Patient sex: F
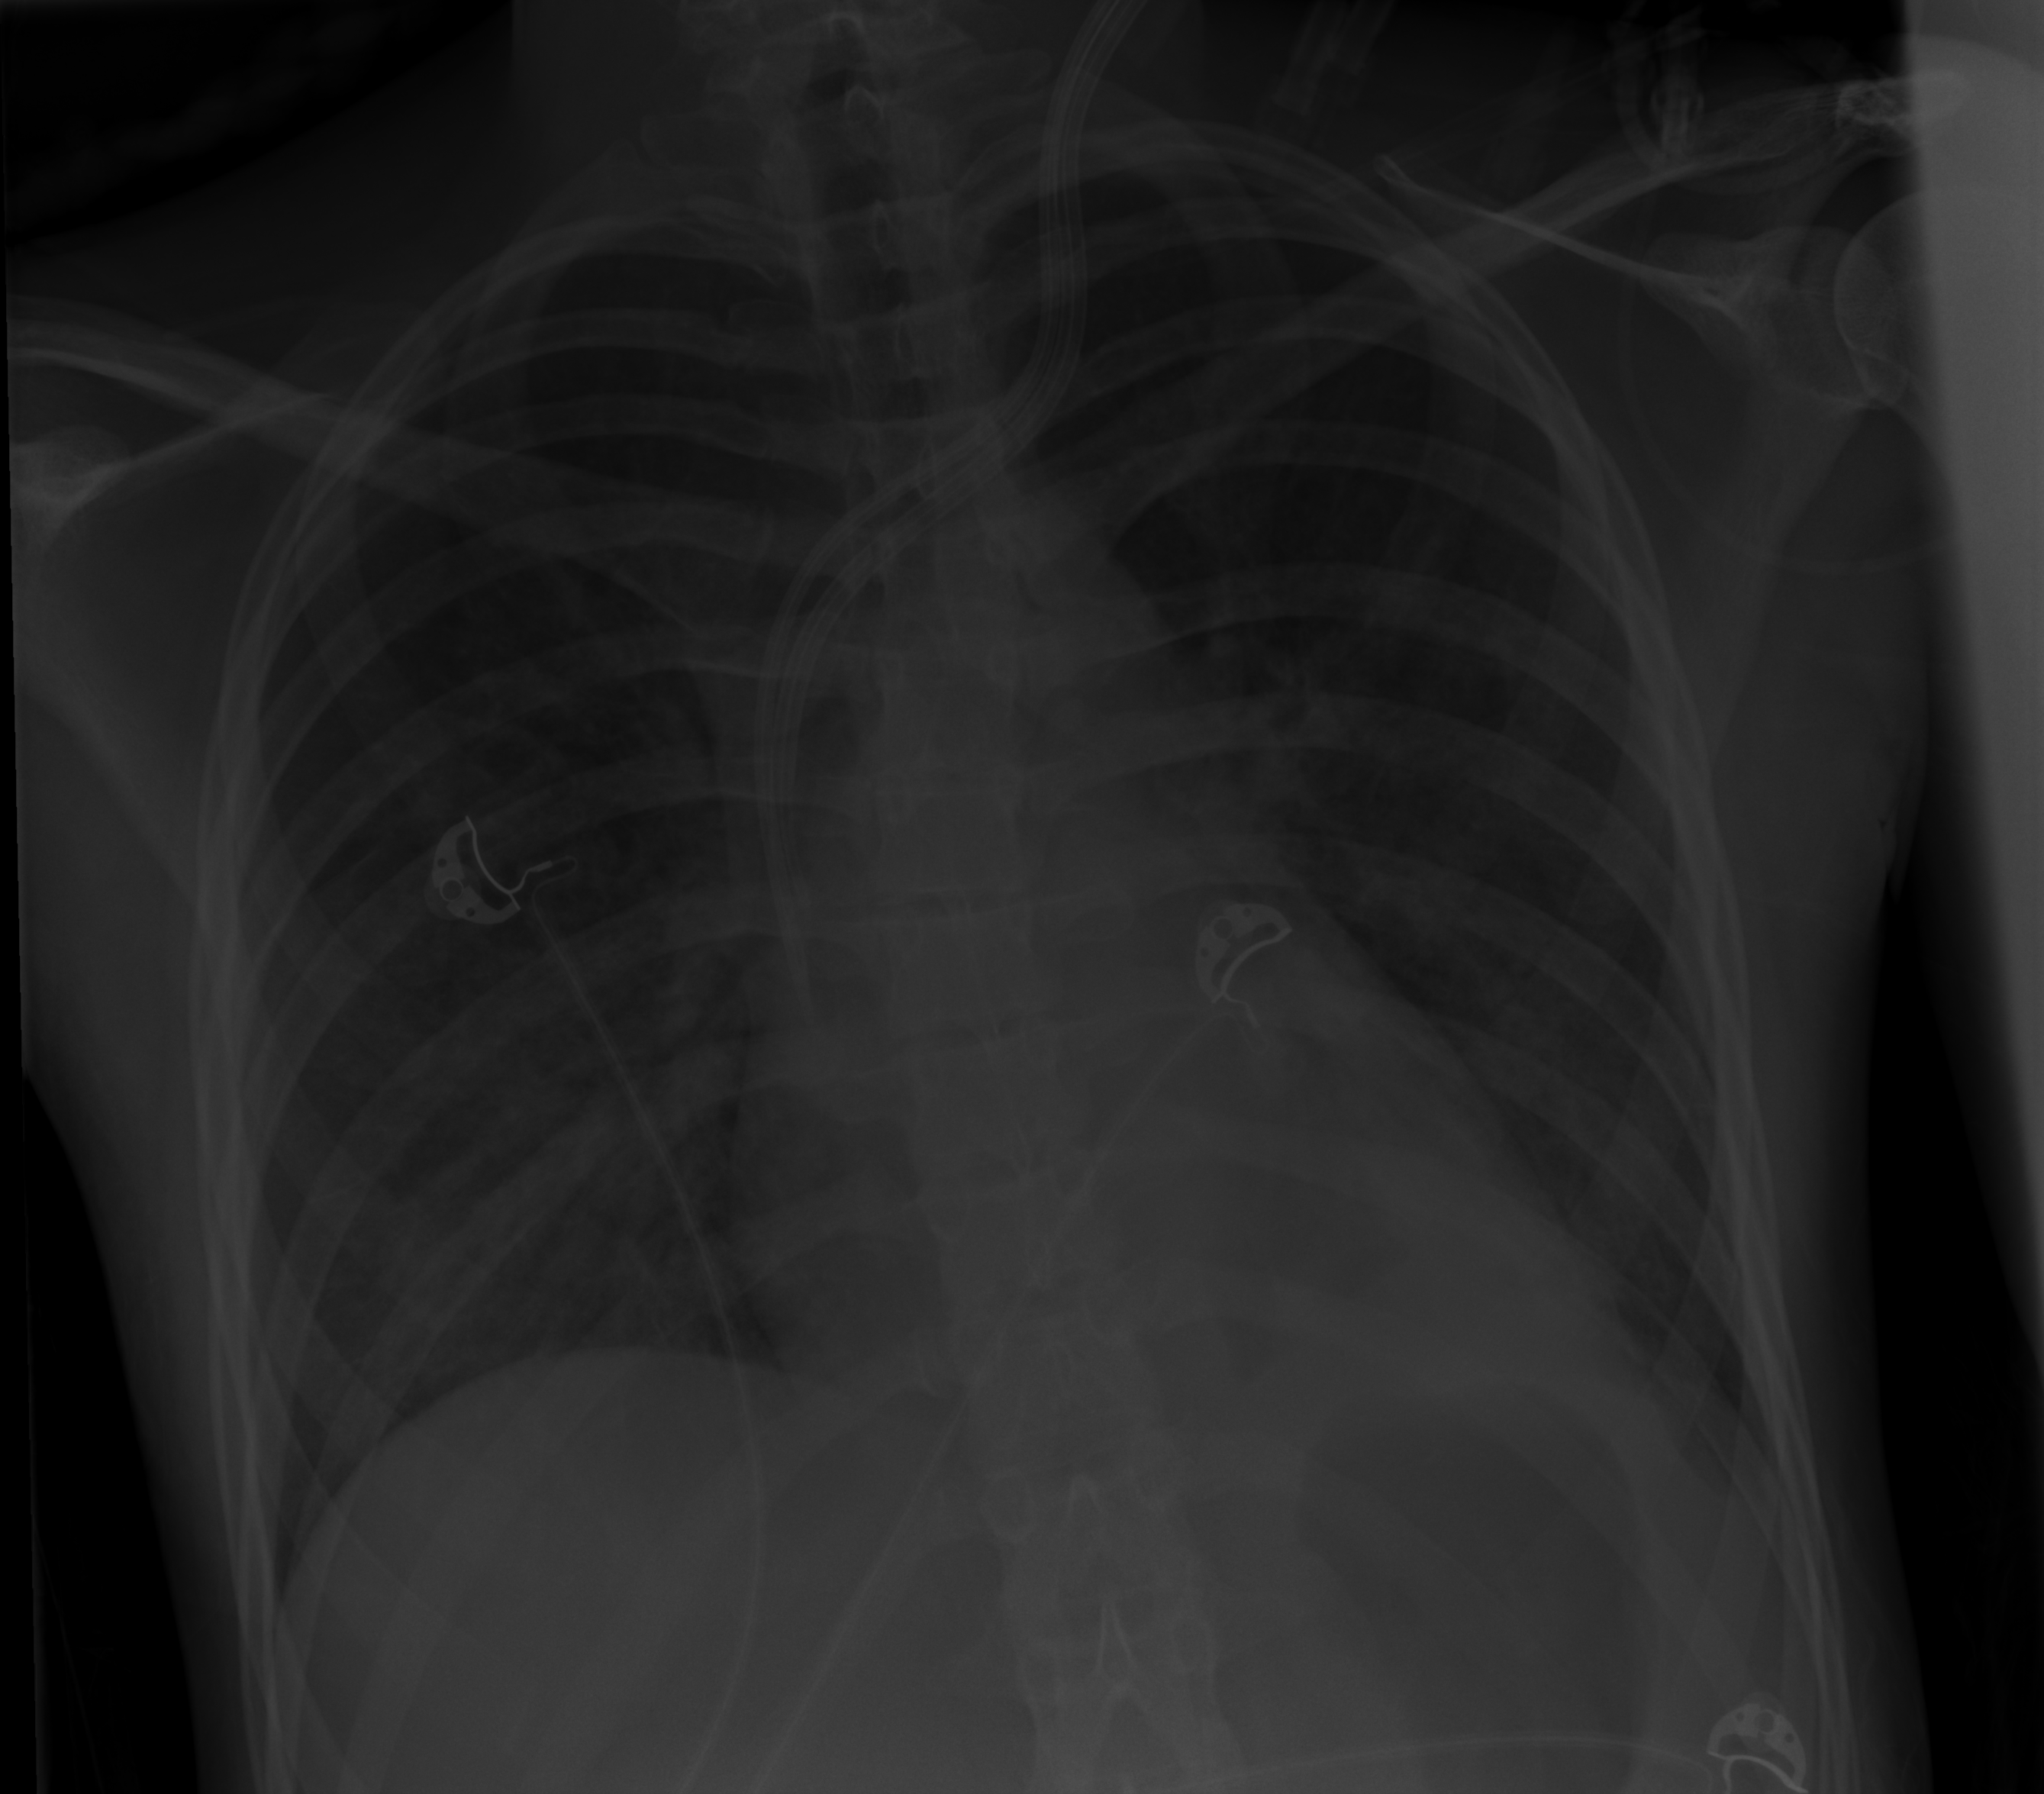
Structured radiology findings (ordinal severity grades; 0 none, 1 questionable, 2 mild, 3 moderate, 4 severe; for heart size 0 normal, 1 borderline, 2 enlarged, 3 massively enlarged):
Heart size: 0
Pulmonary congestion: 2
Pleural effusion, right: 0
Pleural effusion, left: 0
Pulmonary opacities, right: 2
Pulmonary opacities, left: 2
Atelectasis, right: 2
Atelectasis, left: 2